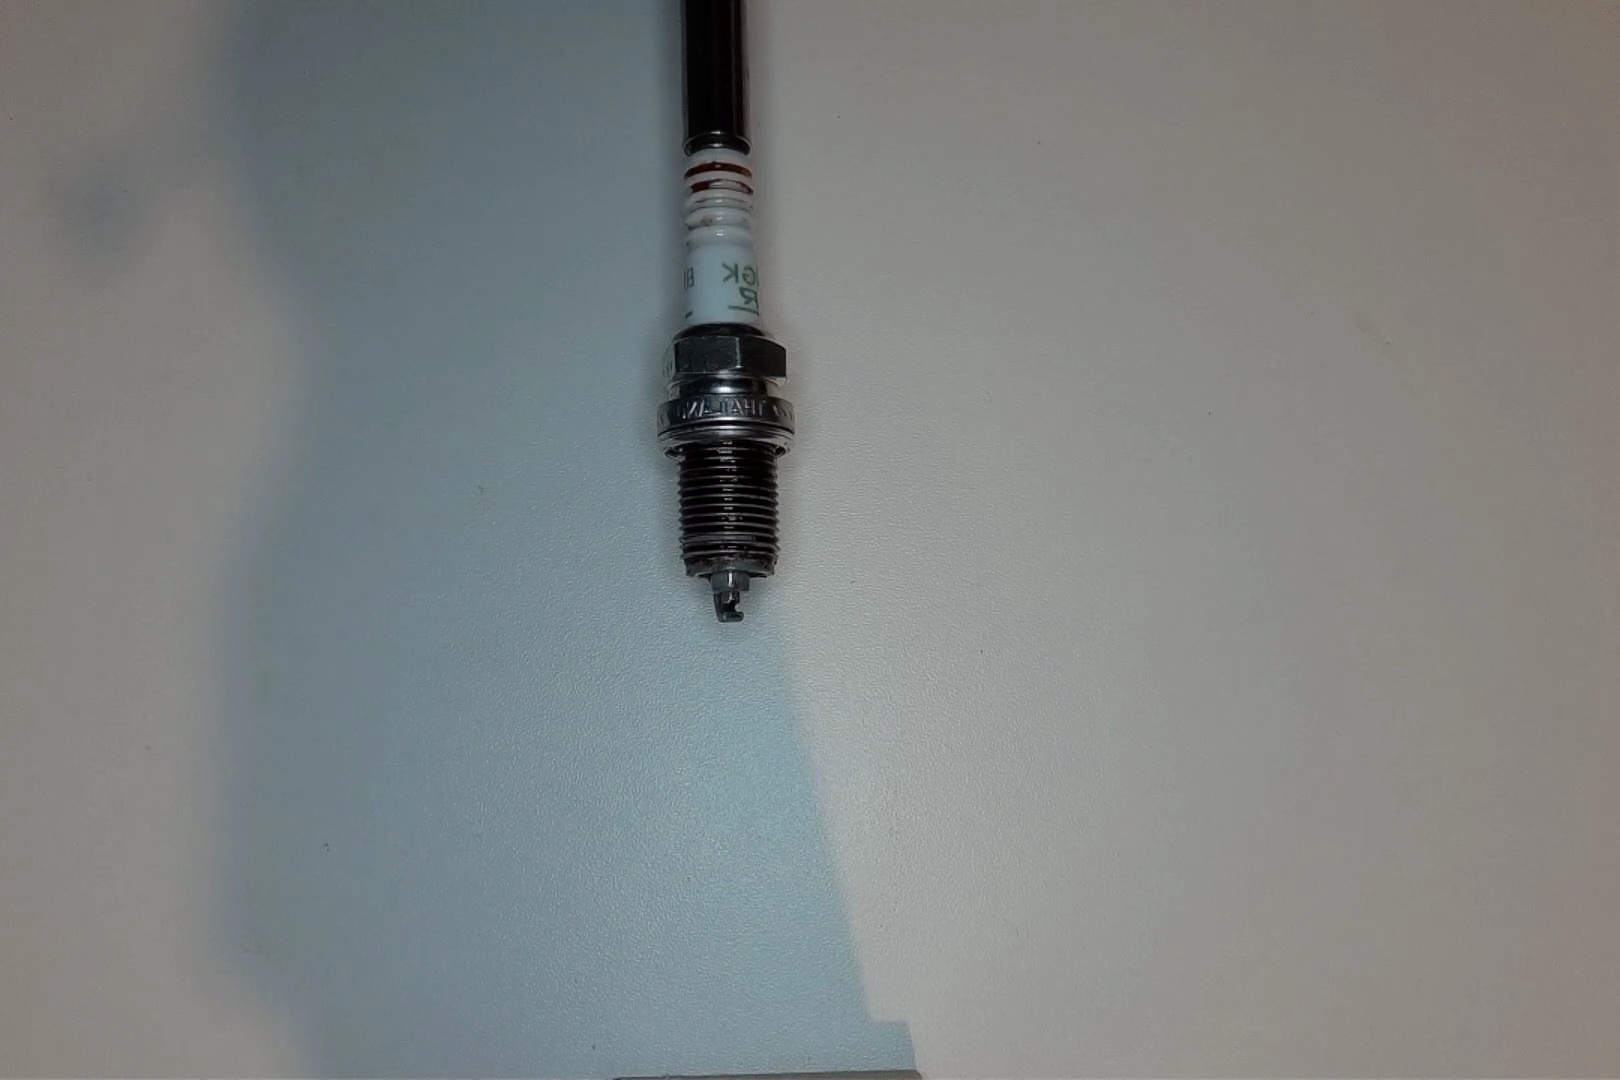
Label: anomaly